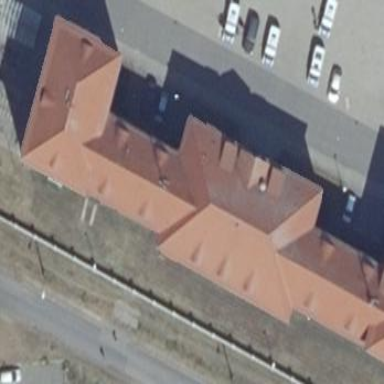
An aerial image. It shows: Gabled building with roof made of roof tiles. The roof is salmon-colored and the building is white.